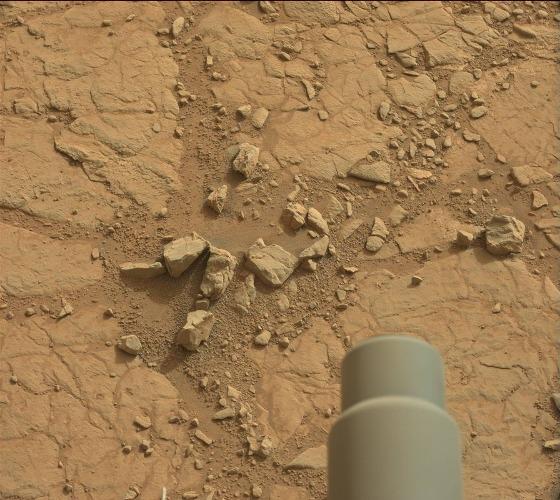
Terrain classes present: Background, Bedrock, Gravel / Sand / Soil, Rock, Shadow